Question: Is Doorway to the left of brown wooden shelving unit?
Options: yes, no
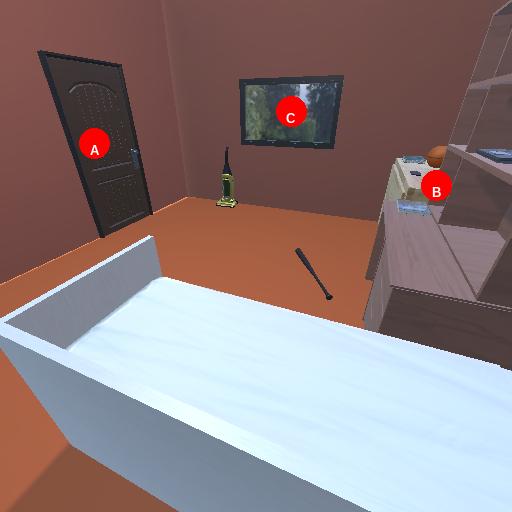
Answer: yes